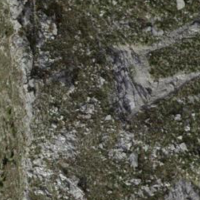
EUNIS habitat code: 31
Species observed at this site:
Podisma pedestris